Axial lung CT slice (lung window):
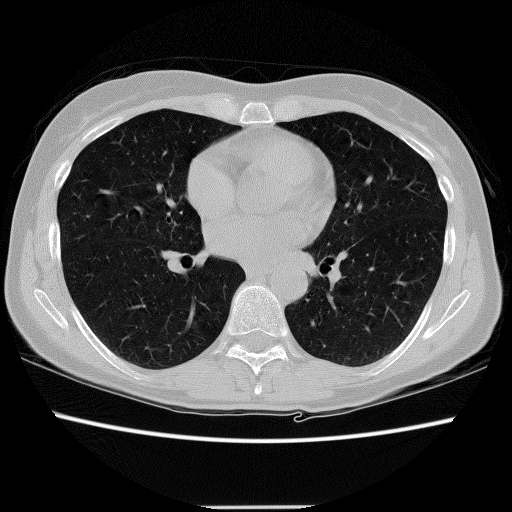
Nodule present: no